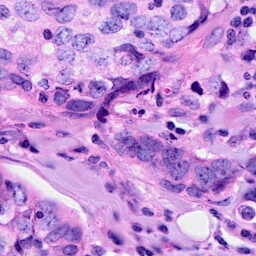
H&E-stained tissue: Breast